Field crop: maize
Growth stage: 2
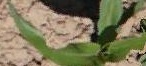
Species: maize